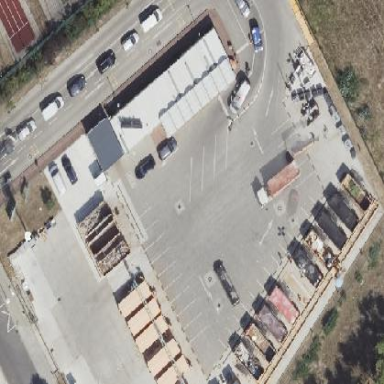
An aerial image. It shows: Recycling centre providing amenities for recycling.